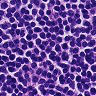
Metastatic tissue present: no